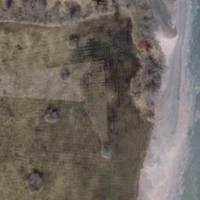
EUNIS habitat code: 16
Species observed at this site:
Pholidoptera griseoaptera
Ruspolia nitidula
Rhynchospora alba